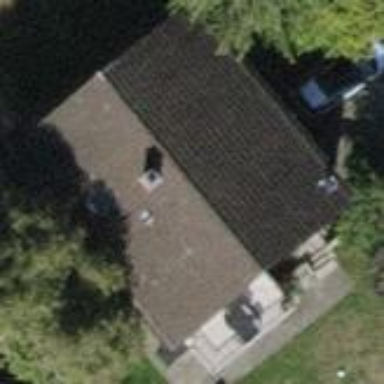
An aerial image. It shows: Detached building with gabled roof.